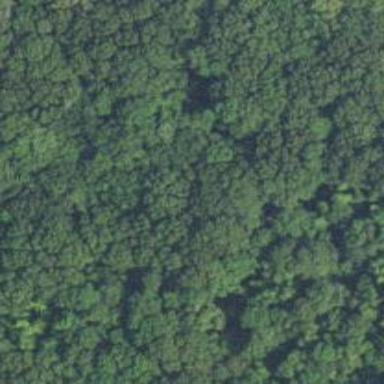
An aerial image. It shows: Mixed woodland with various types of leaves.